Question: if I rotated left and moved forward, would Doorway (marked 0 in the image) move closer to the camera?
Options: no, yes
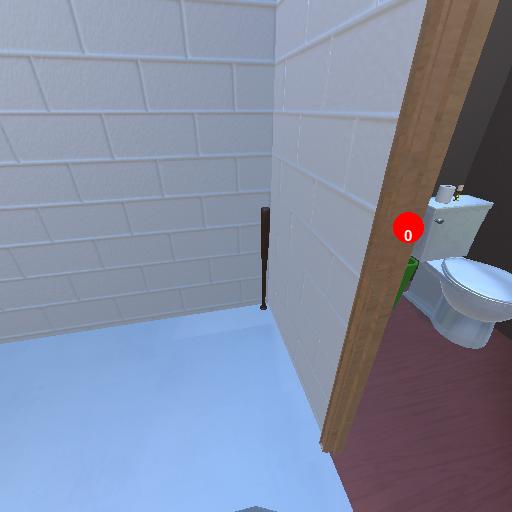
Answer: no